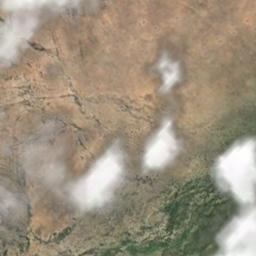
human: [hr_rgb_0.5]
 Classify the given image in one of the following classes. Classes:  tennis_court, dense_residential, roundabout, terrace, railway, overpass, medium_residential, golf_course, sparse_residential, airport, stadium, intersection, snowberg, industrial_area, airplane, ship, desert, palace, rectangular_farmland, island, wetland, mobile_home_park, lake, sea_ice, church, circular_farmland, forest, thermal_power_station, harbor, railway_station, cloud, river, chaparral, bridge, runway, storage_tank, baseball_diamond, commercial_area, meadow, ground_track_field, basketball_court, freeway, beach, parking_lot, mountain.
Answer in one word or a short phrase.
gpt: cloud